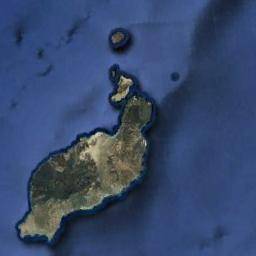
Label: island